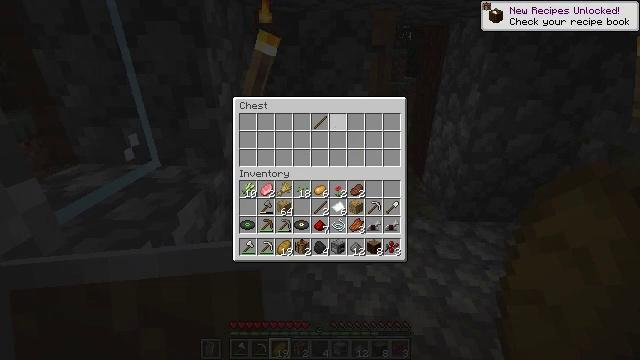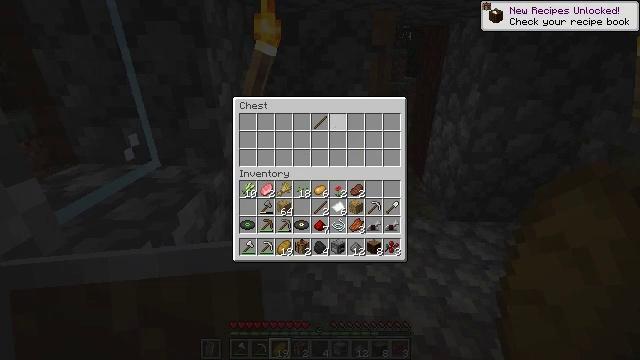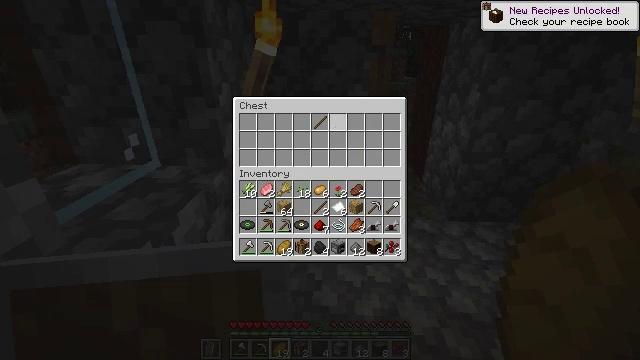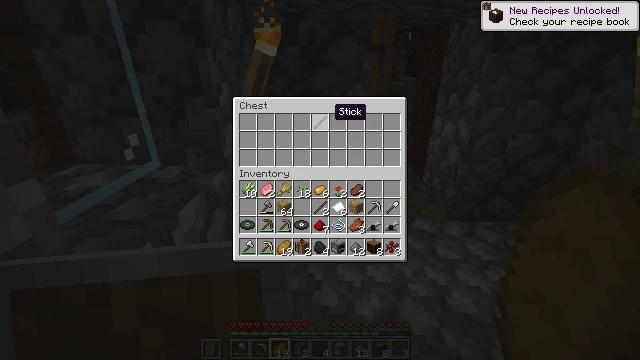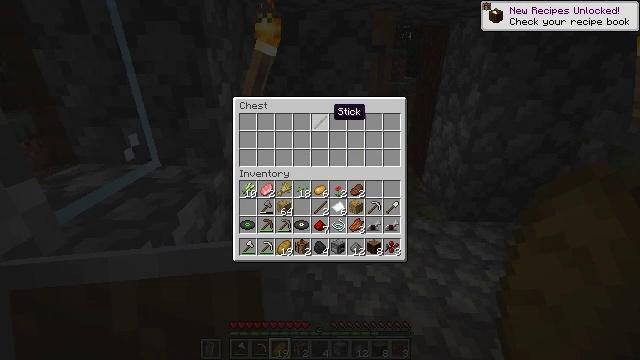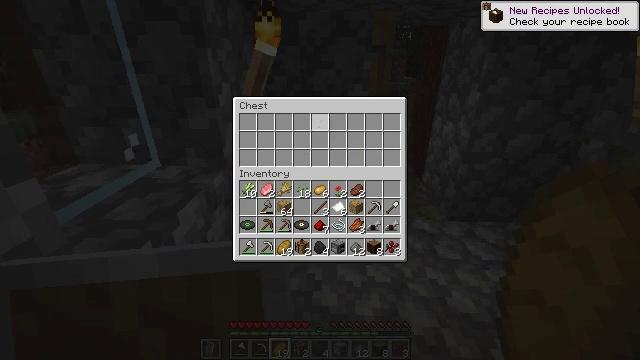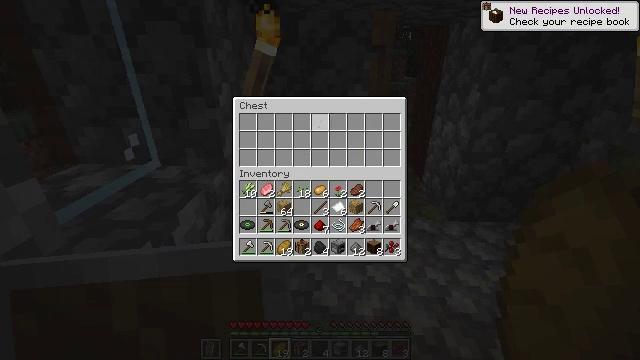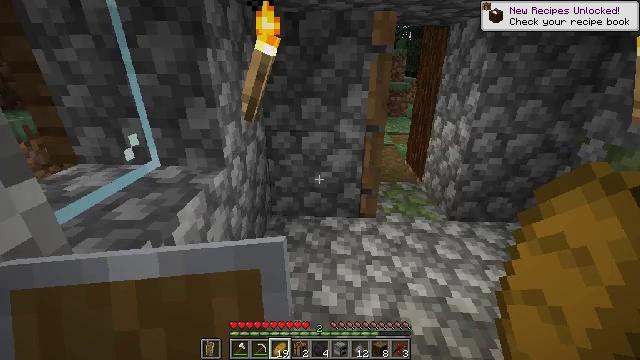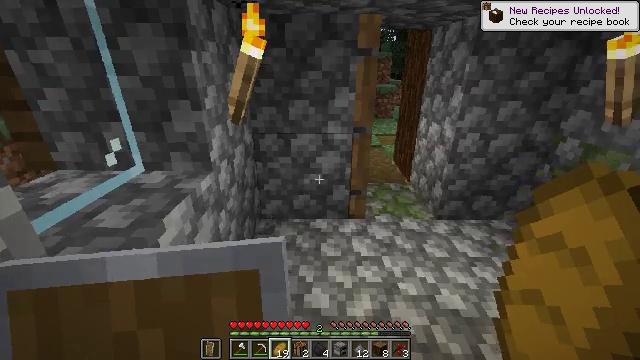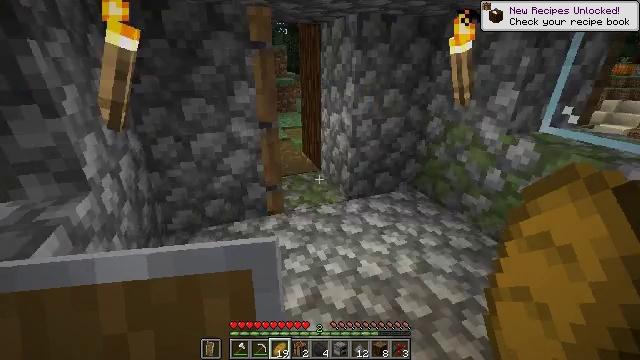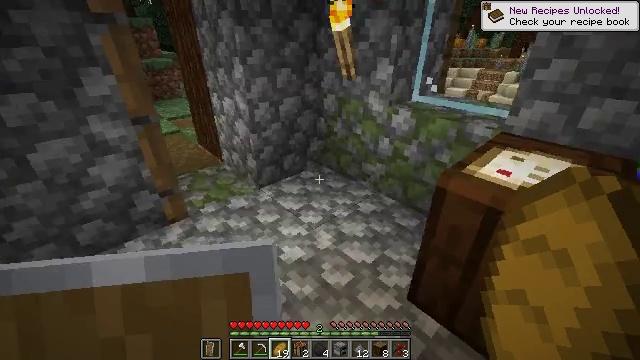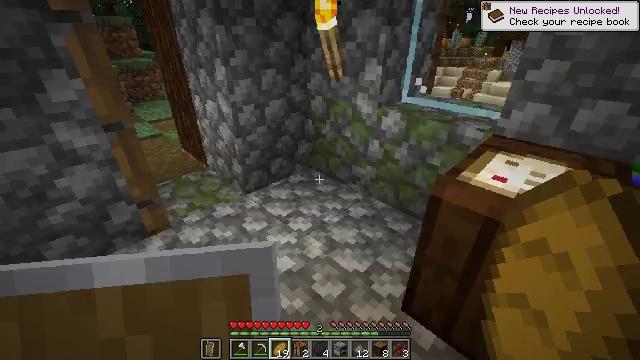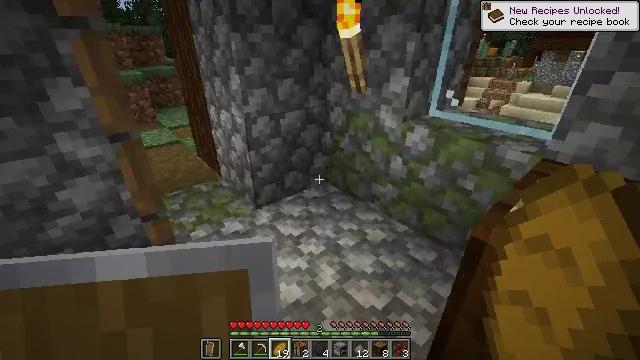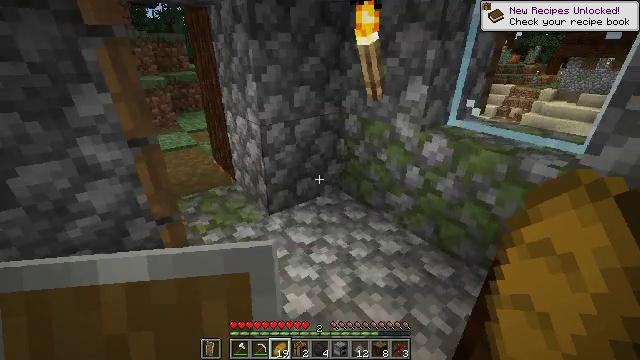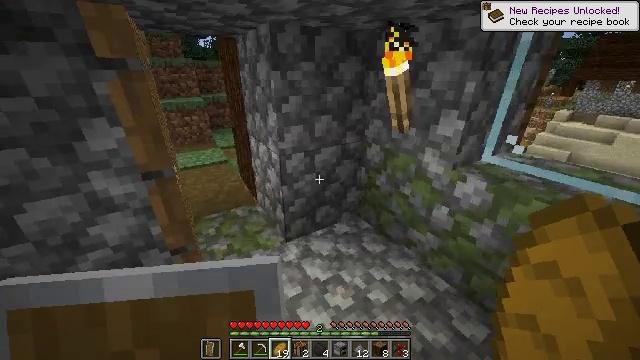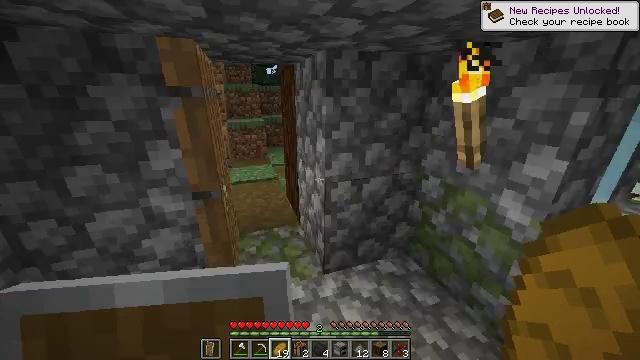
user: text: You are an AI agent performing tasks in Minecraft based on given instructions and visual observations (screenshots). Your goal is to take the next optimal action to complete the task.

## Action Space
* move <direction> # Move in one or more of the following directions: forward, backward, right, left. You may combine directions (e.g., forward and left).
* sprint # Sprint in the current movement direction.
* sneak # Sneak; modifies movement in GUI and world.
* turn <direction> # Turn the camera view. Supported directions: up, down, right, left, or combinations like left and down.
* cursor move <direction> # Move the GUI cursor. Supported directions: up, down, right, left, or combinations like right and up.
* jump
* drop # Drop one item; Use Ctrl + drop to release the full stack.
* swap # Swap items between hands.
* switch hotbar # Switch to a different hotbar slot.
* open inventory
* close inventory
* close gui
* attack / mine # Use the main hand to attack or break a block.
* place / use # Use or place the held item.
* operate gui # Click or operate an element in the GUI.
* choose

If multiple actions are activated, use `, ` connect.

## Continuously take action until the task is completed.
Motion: motion action
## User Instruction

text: Break the purple bed to move it.
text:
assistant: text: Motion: sneak
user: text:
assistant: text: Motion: sneak
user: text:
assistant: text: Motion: sneak, cursor move left
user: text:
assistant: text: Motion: sneak
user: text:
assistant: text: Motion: sneak, operate gui
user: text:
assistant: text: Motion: sneak, operate gui
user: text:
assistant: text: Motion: sneak, operate gui, close inventory
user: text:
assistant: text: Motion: turn right, close inventory
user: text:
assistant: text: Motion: turn right and down, close inventory
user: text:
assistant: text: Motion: move forward, turn right and down, close inventory
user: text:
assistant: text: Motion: move forward, turn right
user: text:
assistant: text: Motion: move forward, sprint, turn left and up
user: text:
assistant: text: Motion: move forward, sprint, turn left and up
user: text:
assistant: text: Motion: move forward, sprint, turn left and up
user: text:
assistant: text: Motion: move forward, sprint, turn left and up
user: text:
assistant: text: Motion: move forward, sprint, turn left and up
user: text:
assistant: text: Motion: move forward, sprint, turn left
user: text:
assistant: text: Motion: move forward, sprint
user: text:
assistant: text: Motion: move forward, sprint
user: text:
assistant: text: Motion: move forward, sprint, turn left
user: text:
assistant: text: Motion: move forward, sprint, turn left
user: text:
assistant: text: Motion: move forward, sprint, turn left
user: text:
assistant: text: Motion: move forward, sprint, turn left
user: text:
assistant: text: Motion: move forward and move left, sprint, turn left
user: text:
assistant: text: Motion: move forward and move left, sprint
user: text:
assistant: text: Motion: move forward, sprint
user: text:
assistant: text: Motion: move forward, sprint
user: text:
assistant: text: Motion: move forward, sprint
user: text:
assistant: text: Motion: move forward, sprint
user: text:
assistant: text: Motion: move forward, sprint, turn right